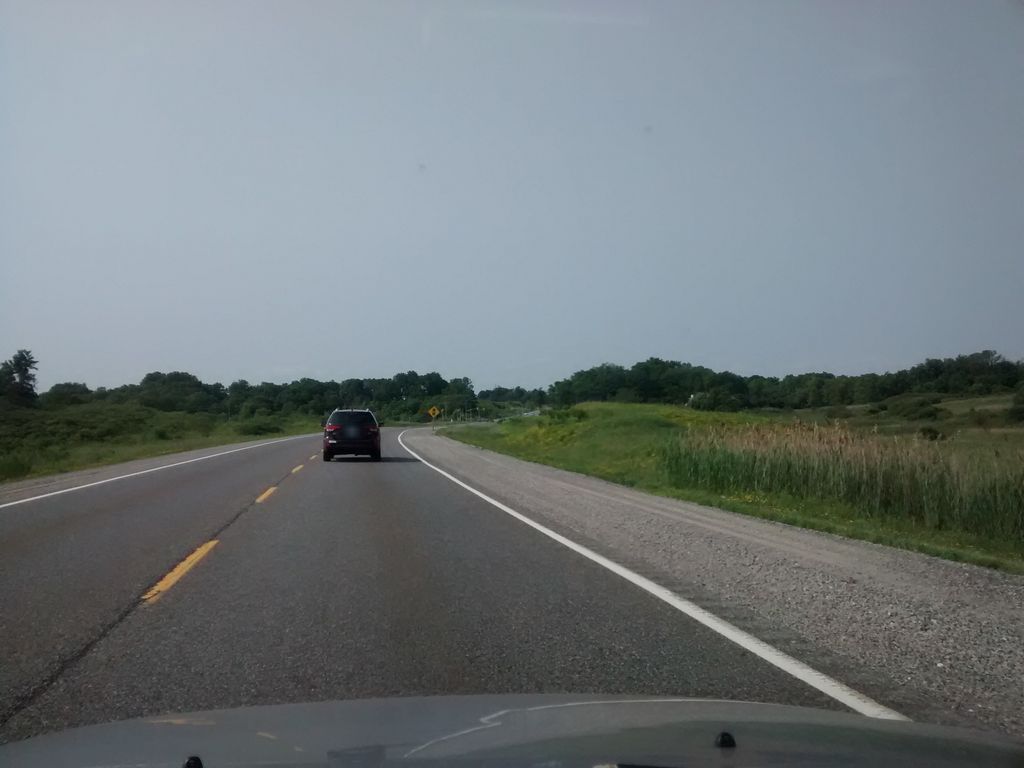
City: hamilton